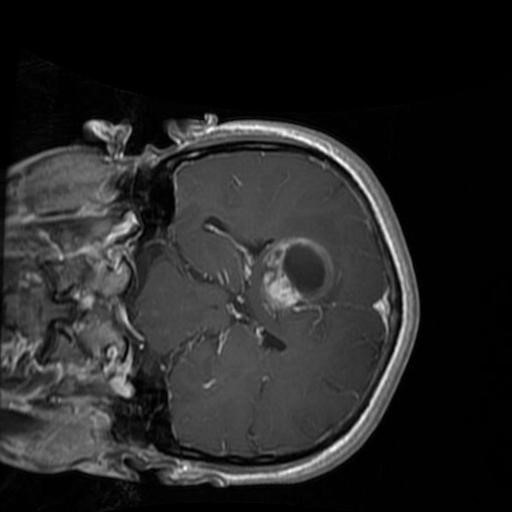
Label: brain_glioma